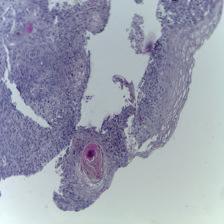
Diagnosis: OSCC